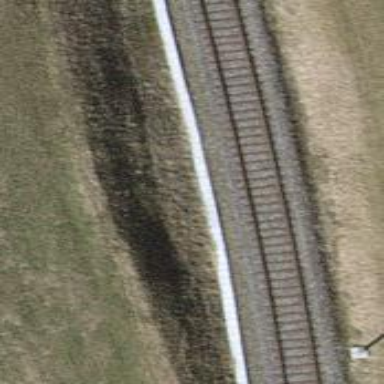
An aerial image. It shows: Ditch in the surroundings.